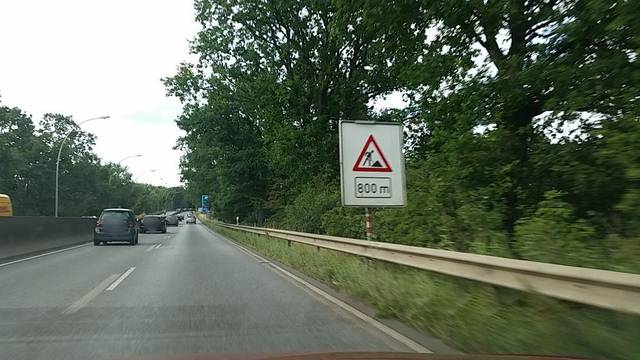
Region: Germany
Coordinates: 53.508, 9.999